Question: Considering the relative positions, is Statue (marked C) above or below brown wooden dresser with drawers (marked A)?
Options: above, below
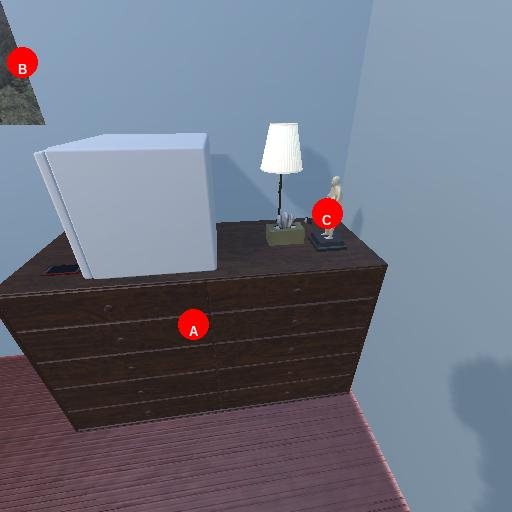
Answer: above